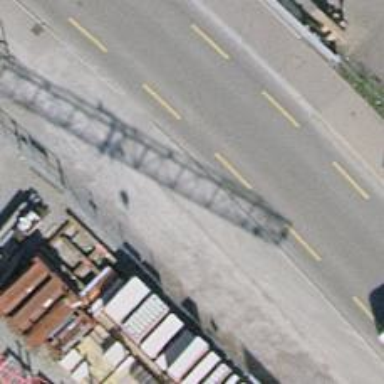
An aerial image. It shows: Sidewalk along the footway.